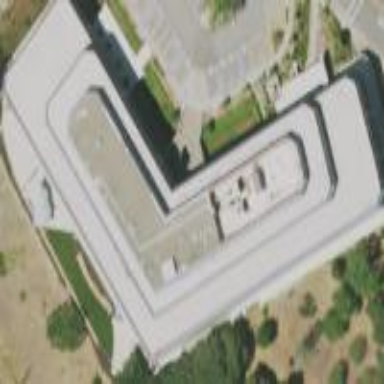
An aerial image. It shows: Office building.